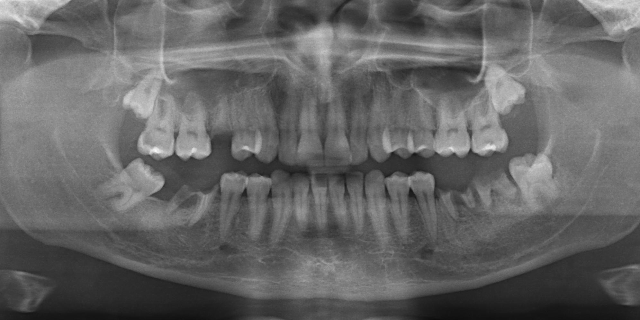
adult